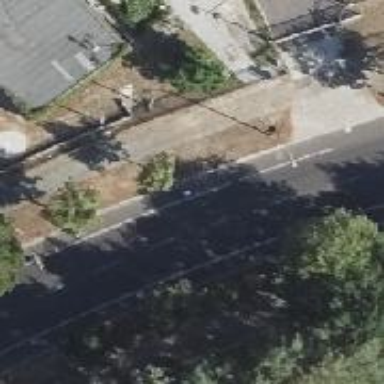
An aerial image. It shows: Secondary road with asphalt surface. It has sidewalks on both sides and exclusive lane for cyclists. The parking lane on the left side is parallel and on the kerb.